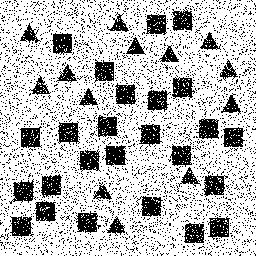
Squares: 25
Triangles: 13
Stars: 0
Total shapes: 38